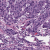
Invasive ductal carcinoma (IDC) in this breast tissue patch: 1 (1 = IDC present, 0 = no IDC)